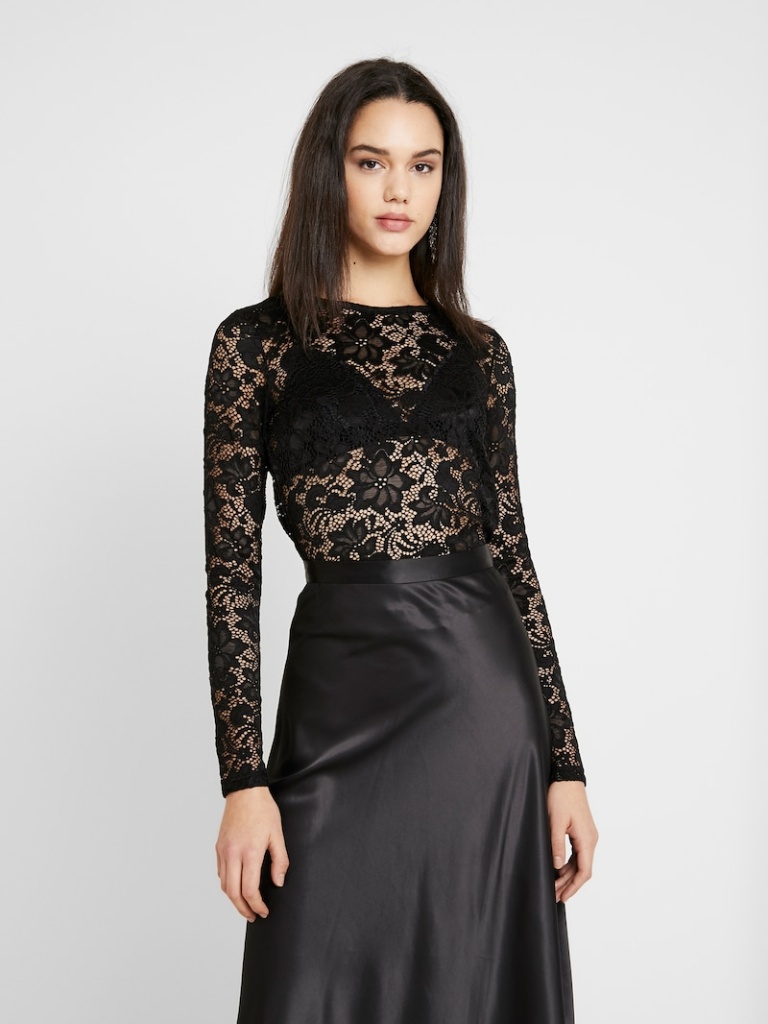
lace tight a long-sleeved with the sleeves down hip length Fully Tucked in crew blouse